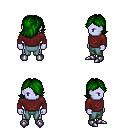
a pixel art fantasy rpg character, male body template, dark elf, purple skin, maroon long-sleeve shirt, teal pants, green swoop hairstyle, metal boots, four views (front, back, left, right), 2x2 character sprite sheet, small pixel art, hard edges, no anti-aliasing